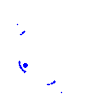
Particle: pion